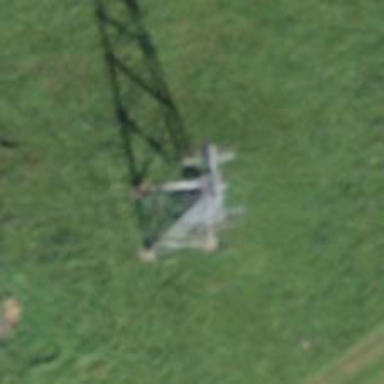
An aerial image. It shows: Pylon used for aerialway.